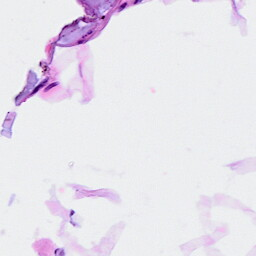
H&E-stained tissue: Breast